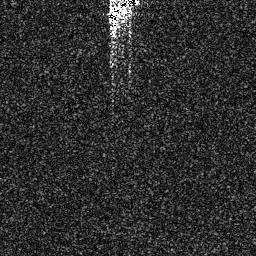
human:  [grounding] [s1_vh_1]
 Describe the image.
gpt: In the satellite image, there is  <ref>1 medium ship </ref> <box>[[40, 0, 54, 9, 0]]</box> located at top.